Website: lowes
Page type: address-validator
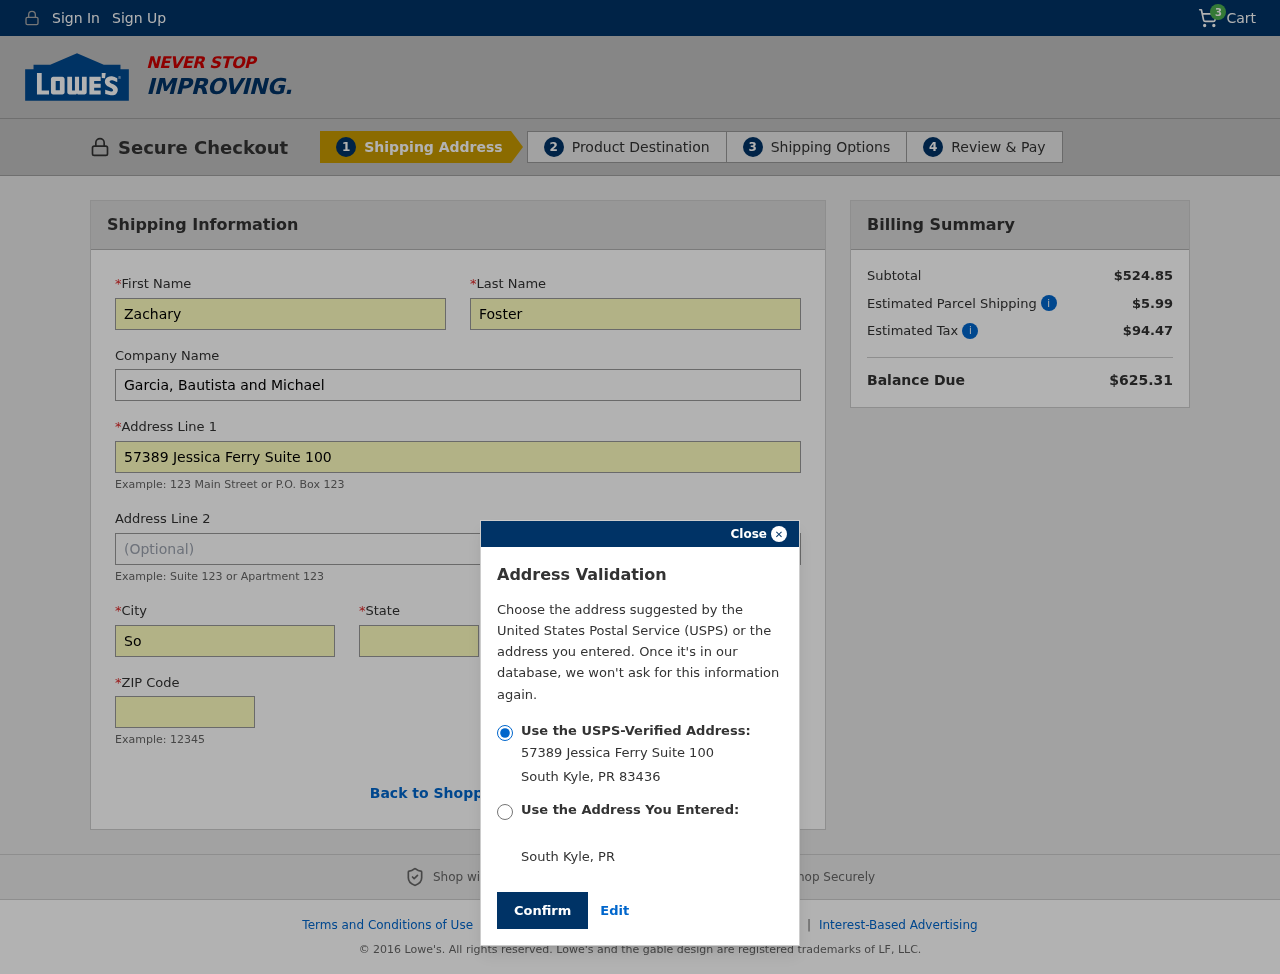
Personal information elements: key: PII_CITY
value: South Kyle
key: PII_COMPANY
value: Garcia, Bautista and Michael
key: PII_FIRSTNAME
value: Zachary
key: PII_LASTNAME
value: Foster
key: PII_POSTCODE
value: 83436
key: PII_STATE
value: PR
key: PII_STATE_ABBR
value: PR
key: PII_STREET
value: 57389 Jessica Ferry Suite 100
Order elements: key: ORDER_NUM_ITEMS
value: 3
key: ORDER_SUBTOTAL
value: $524.85
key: ORDER_SHIPPING_COST
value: $5.99
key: ORDER_TAX
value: $94.47
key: ORDER_TOTAL
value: $625.31